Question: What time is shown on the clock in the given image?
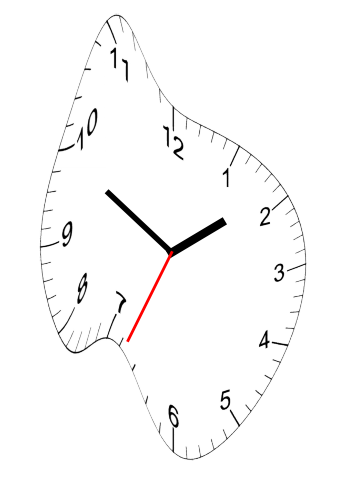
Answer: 01:49:34